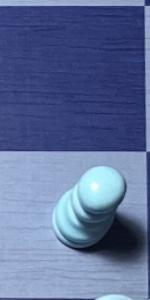
Label: Pawn_White